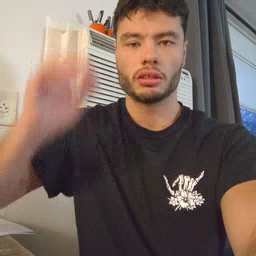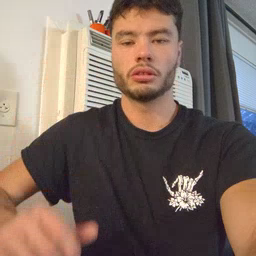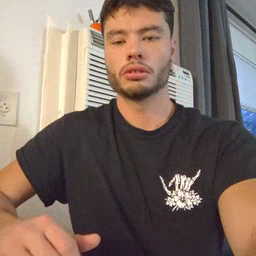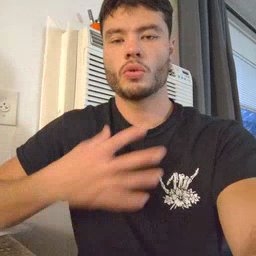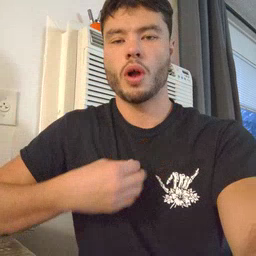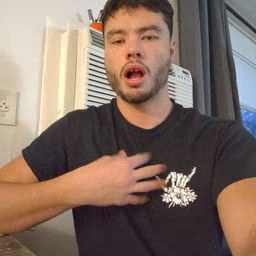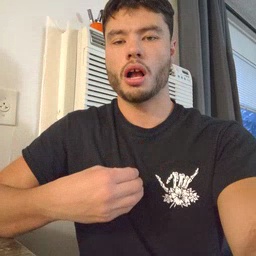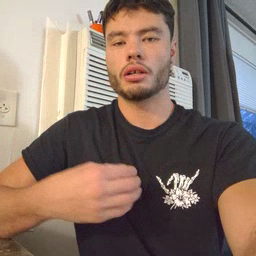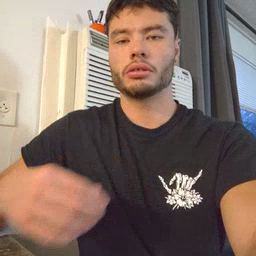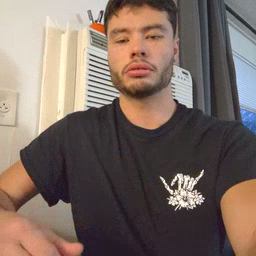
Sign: white